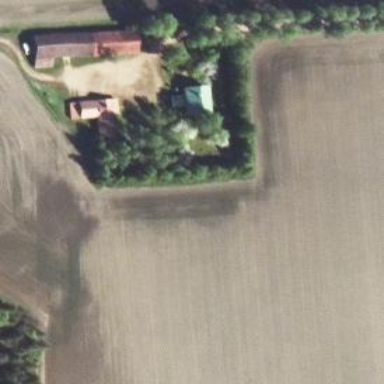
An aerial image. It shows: Farmyard area.